Field crop: maize
Growth stage: 2
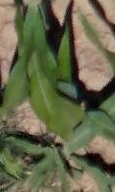
Species: maize